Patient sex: F
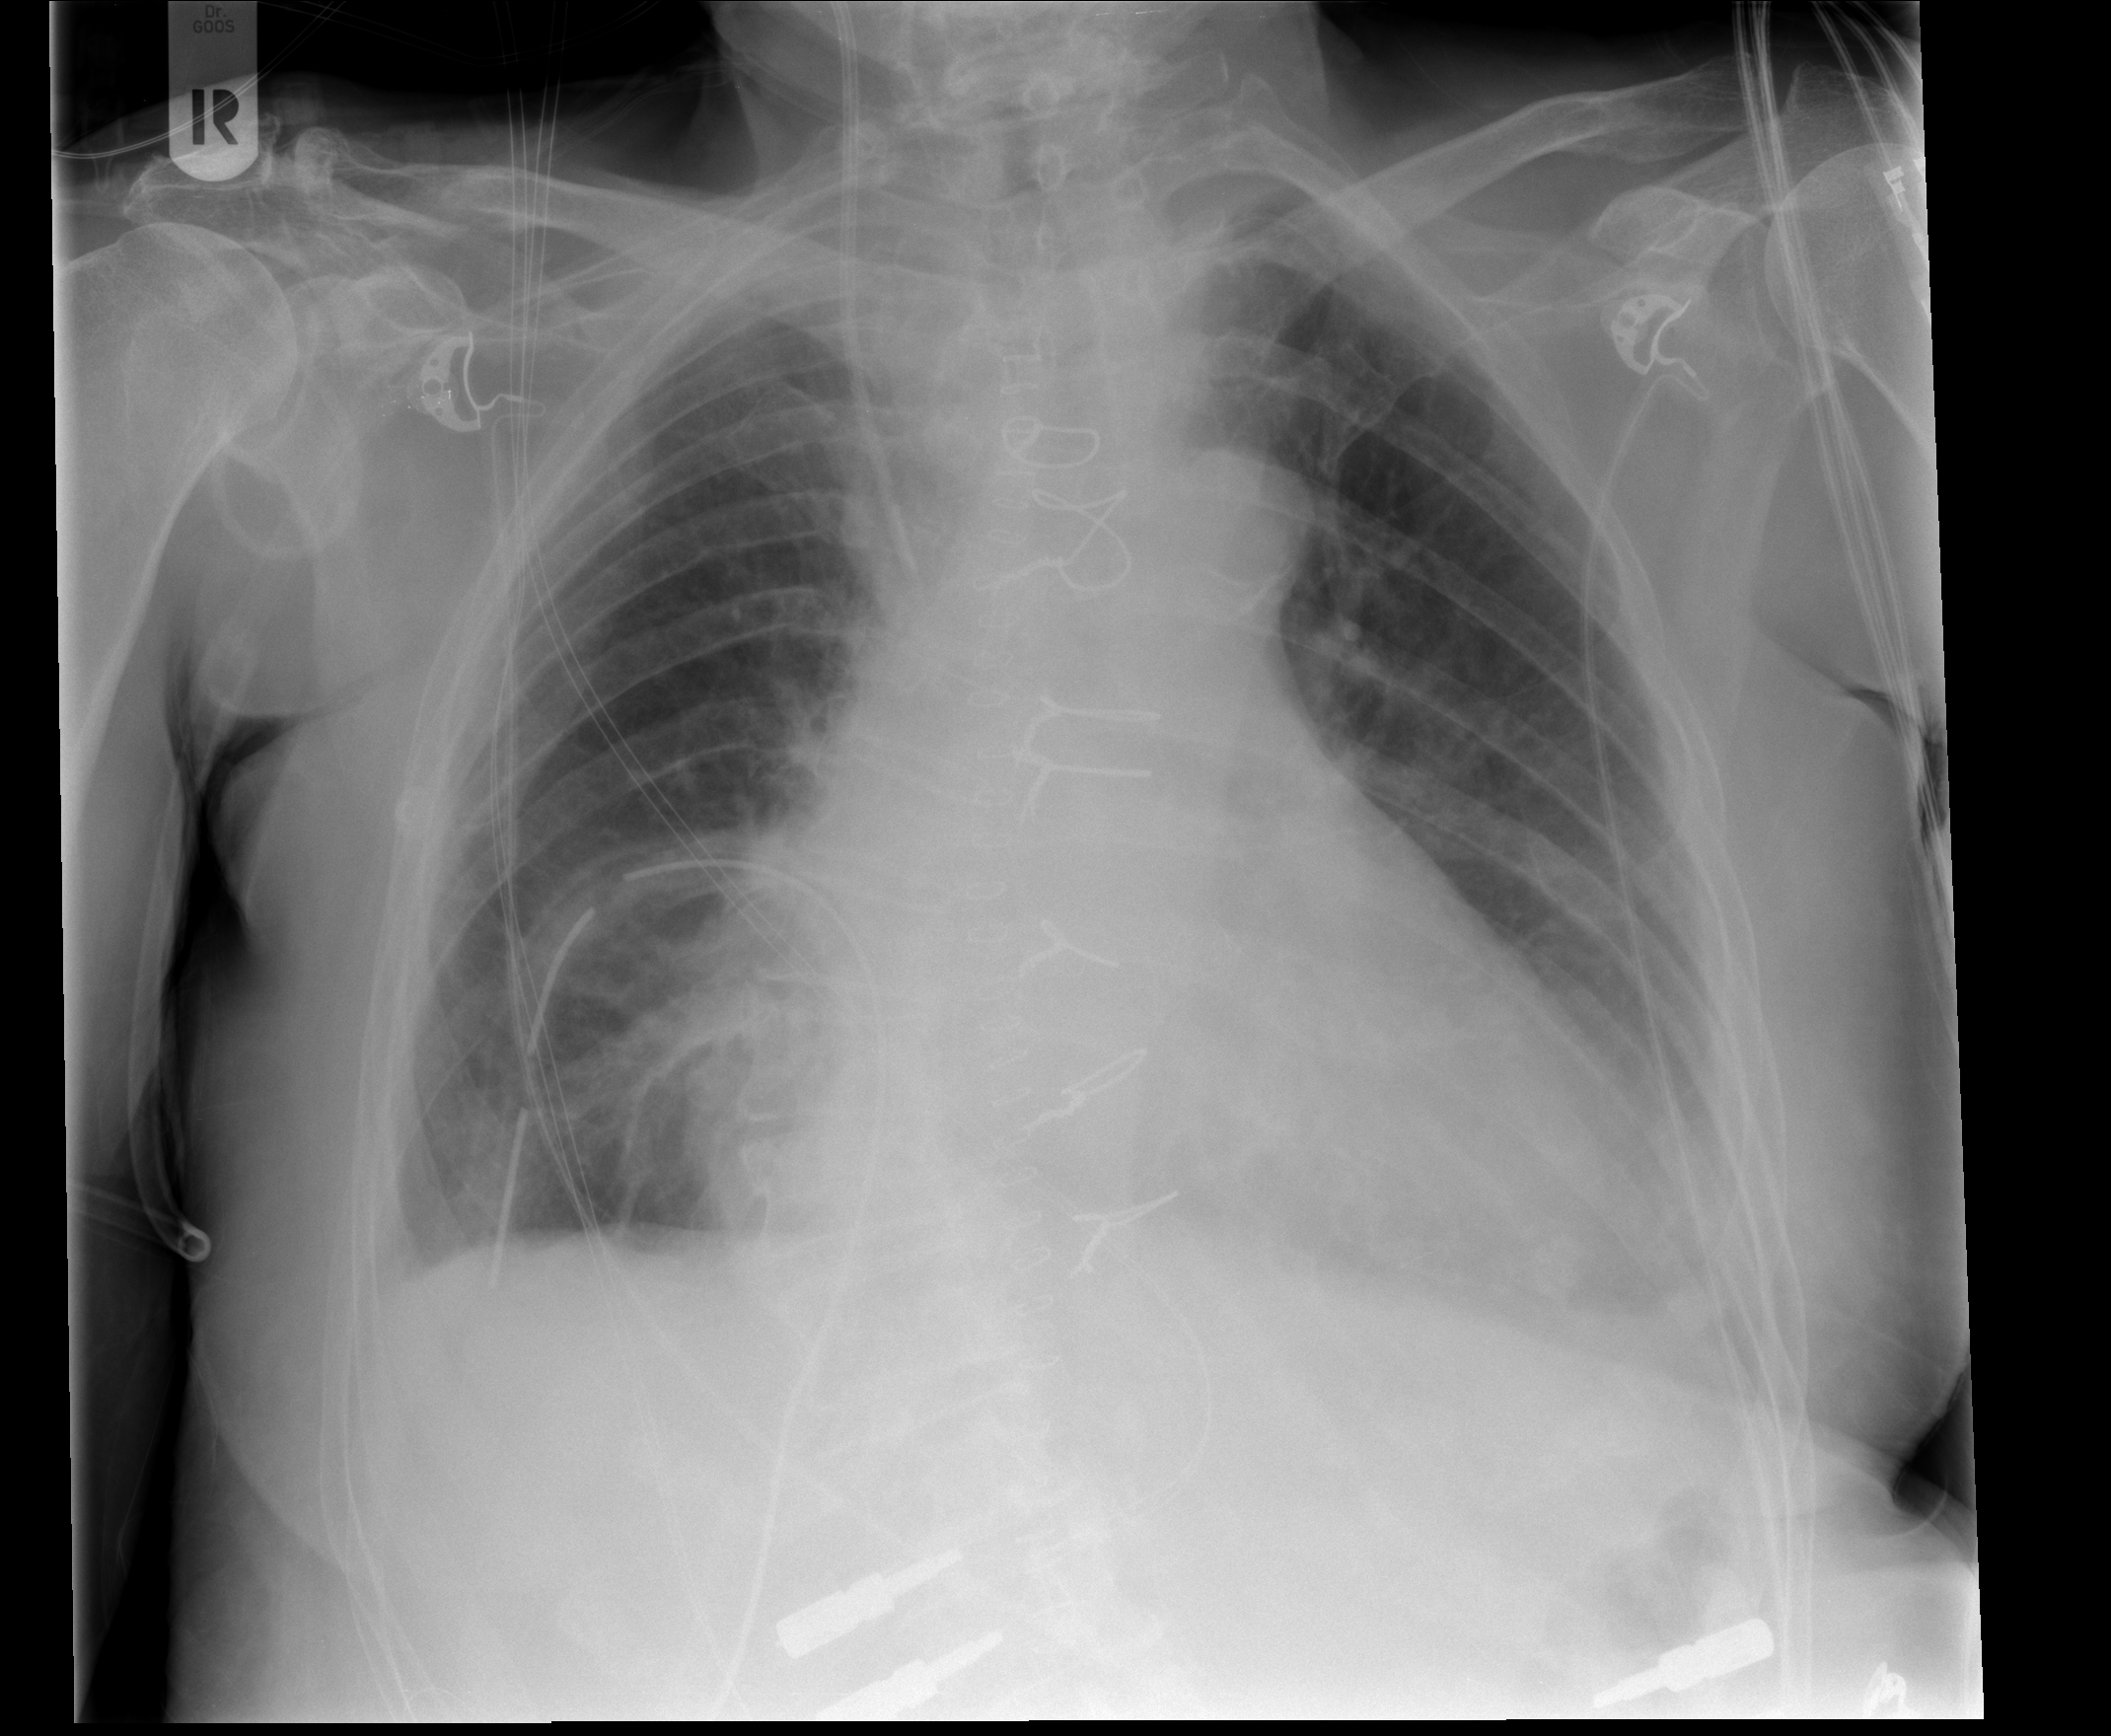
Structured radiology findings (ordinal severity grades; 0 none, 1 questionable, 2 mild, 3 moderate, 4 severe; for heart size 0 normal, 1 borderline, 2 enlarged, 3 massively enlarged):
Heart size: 2
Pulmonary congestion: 0
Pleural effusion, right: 1
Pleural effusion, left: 2
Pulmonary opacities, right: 0
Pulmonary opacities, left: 0
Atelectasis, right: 2
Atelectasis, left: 2